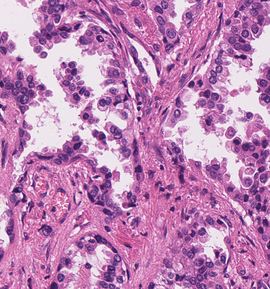
Tumor epithelial tissue: yes
Tumor-associated stroma tissue: yes
Normal tissue: no